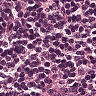
Metastatic tissue present: no